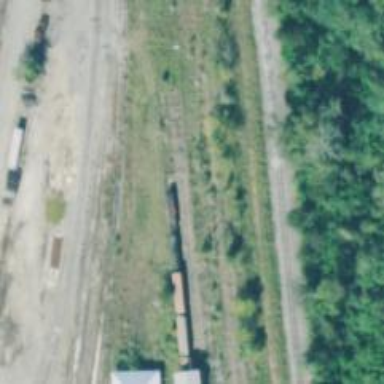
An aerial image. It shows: Abandoned railway.